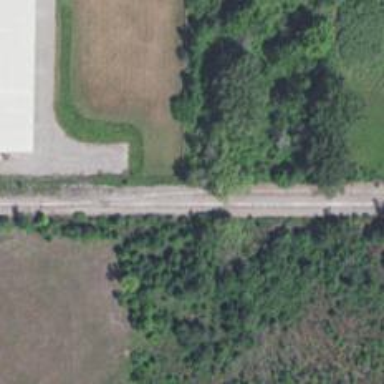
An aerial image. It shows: Railway siding with rails.